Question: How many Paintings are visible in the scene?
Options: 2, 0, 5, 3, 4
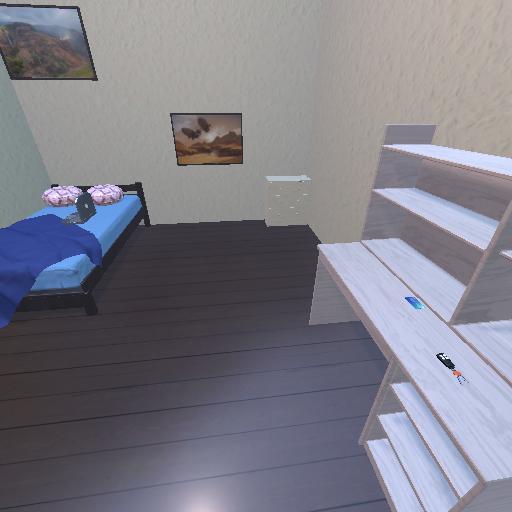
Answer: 2